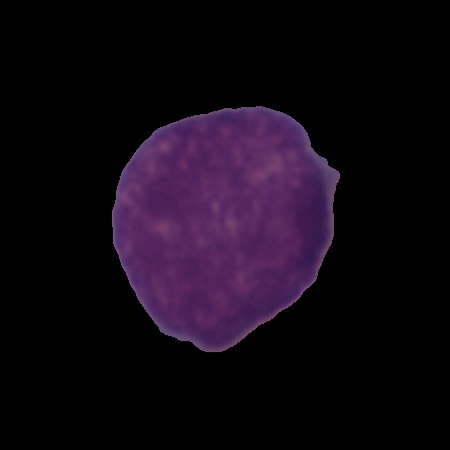
Label: healthy